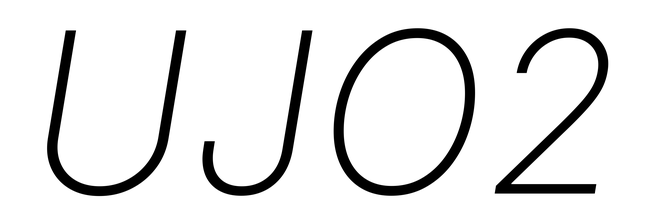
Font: Inter-Italic_ExtraLight_Italic